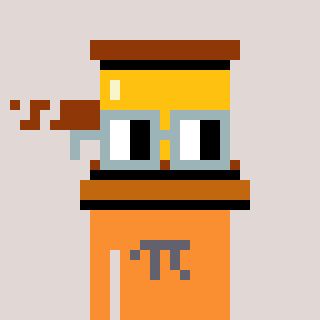
a pixel art character with square dark gray glasses, a gavel-shaped head and a orange-colored body on a warm background